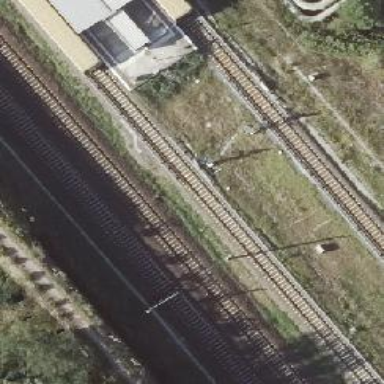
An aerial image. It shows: Railway signal.